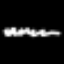
Label: squiggle